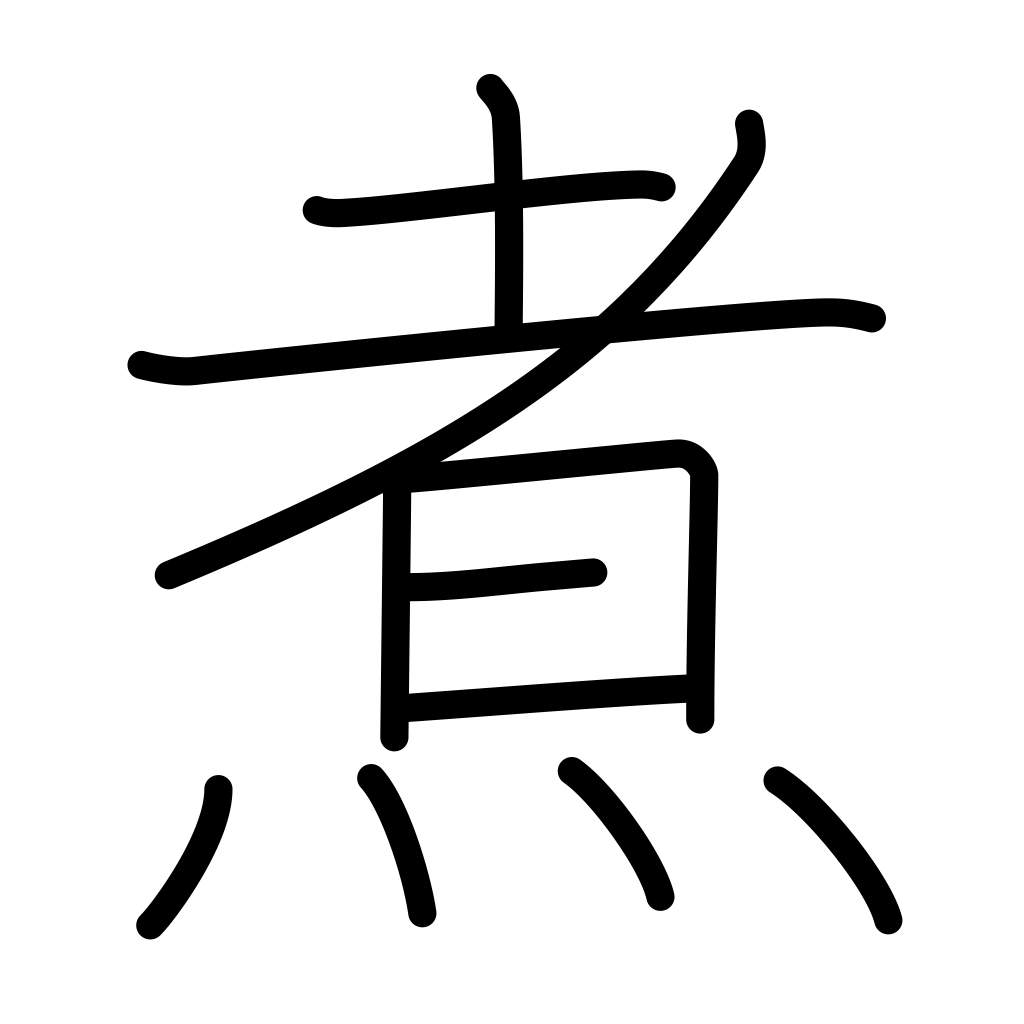
Meaning: boil, cook